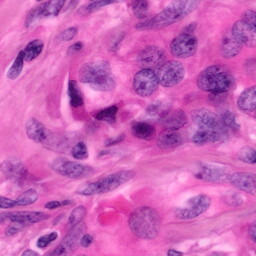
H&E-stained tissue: Pancreatic